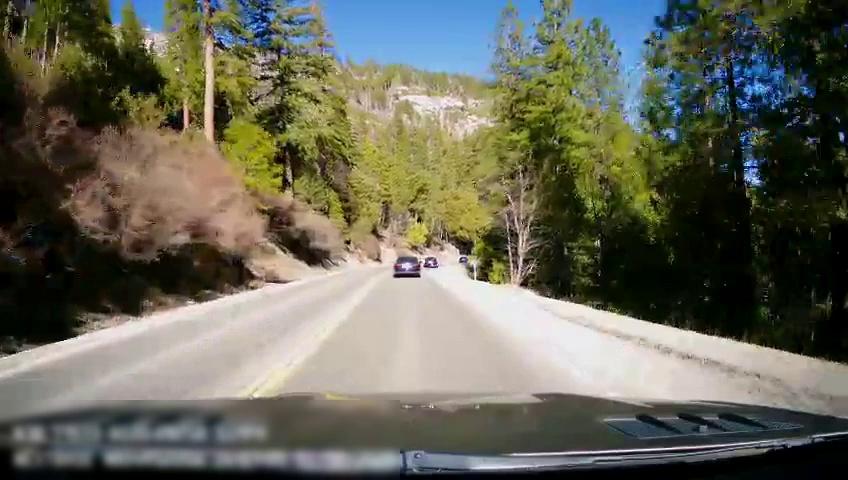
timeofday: Day
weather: Sunny
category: Drivable Space
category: Vehicles | Car
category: Vehicles | Car
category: Lanes | Opposite Lane
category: Lanes | Opposite Lane
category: Lanes | Current Lane